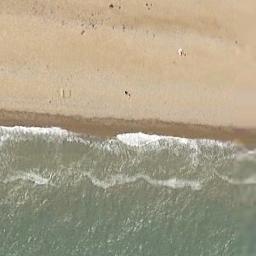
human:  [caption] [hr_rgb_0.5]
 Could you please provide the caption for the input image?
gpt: The golden sandy beach is surrounded by green sea water and waves breaking ashore .

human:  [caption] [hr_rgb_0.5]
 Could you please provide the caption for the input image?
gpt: There are many green plants near the beach .

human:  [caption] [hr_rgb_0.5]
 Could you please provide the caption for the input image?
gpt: The beach with khaki sand and the color of the seawater is green .

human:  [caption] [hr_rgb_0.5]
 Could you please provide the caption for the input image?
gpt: The beach is composed of light green seawater and a yellow coast .

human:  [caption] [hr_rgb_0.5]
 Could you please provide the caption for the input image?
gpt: Many stones of different sizes are on the beach .